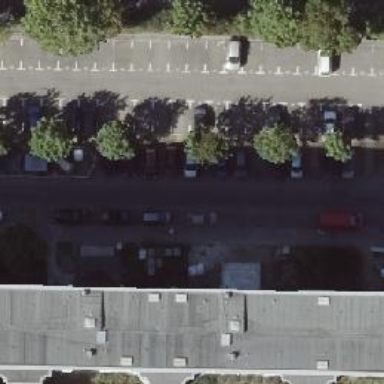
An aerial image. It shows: Footway.